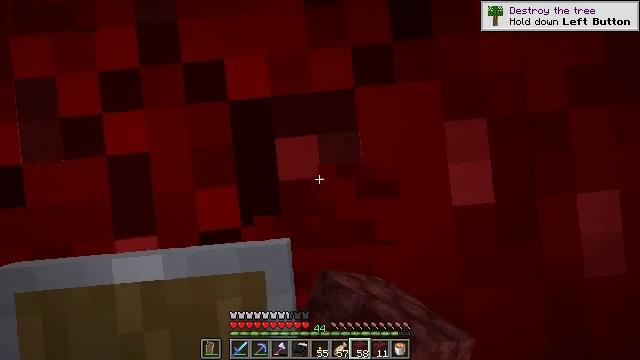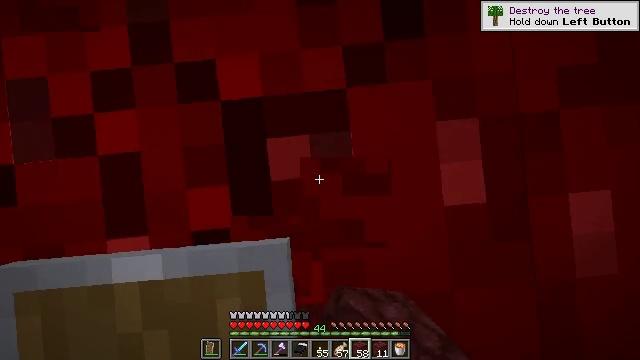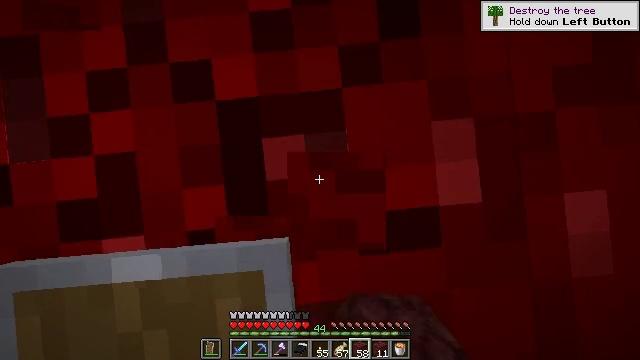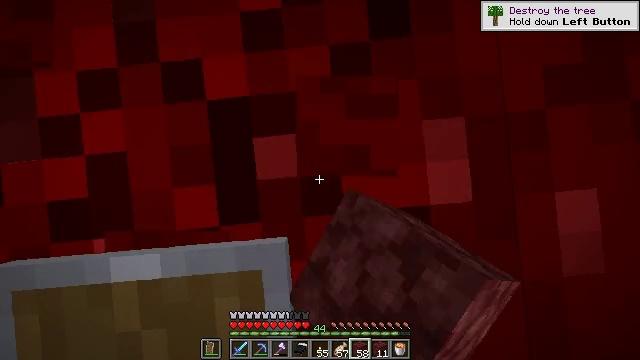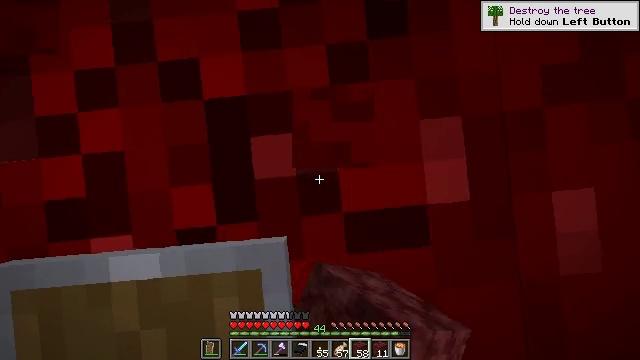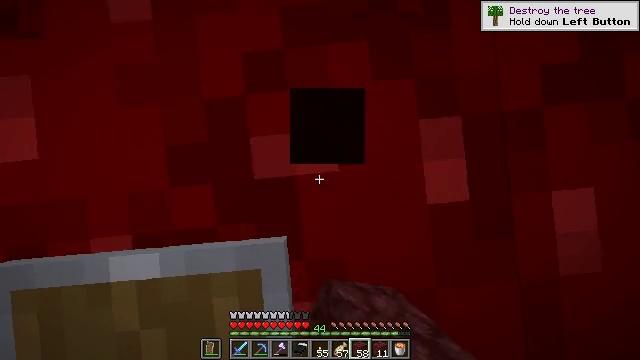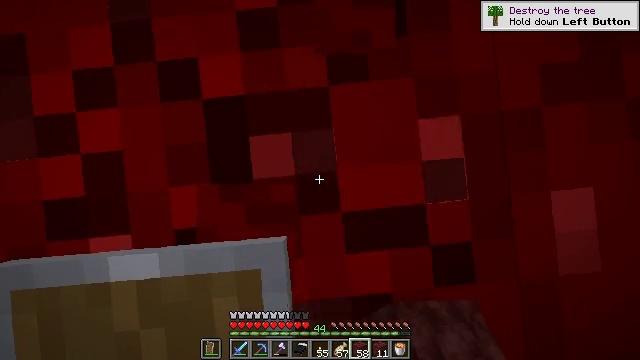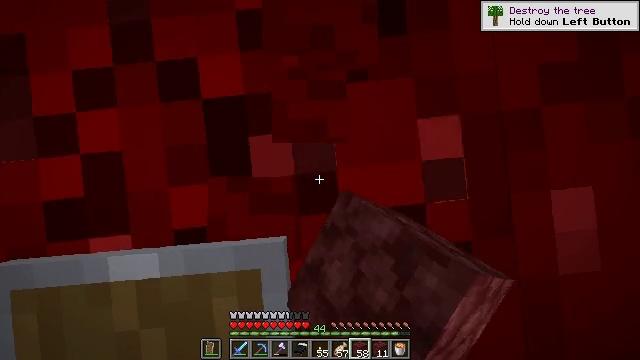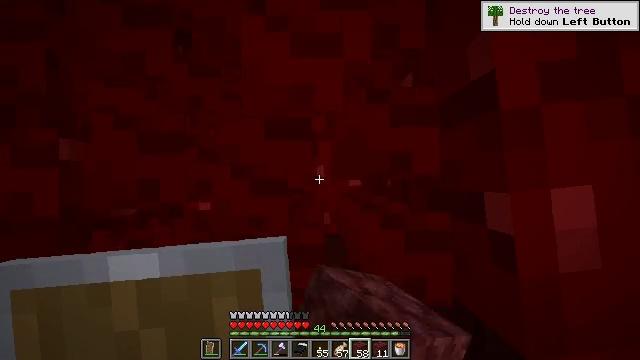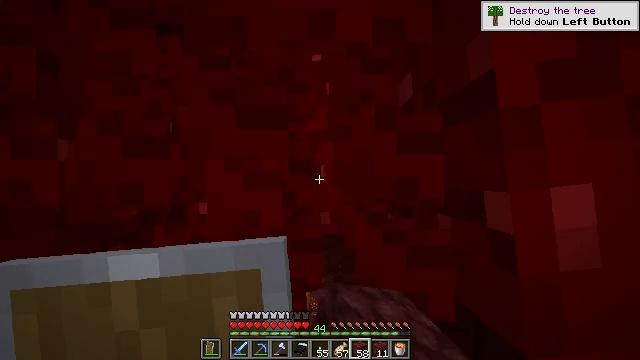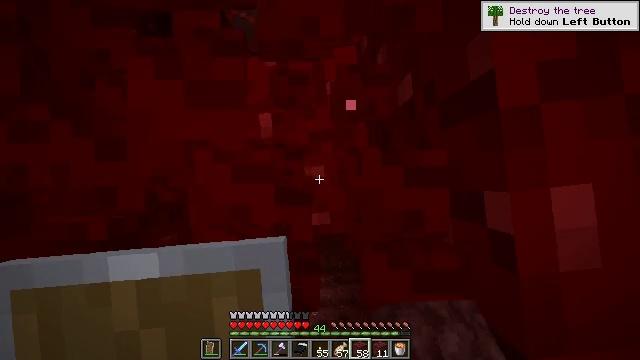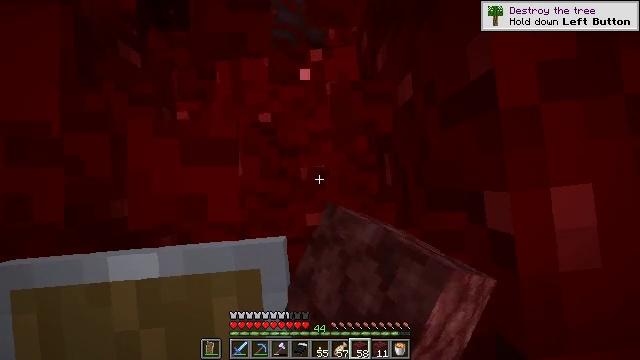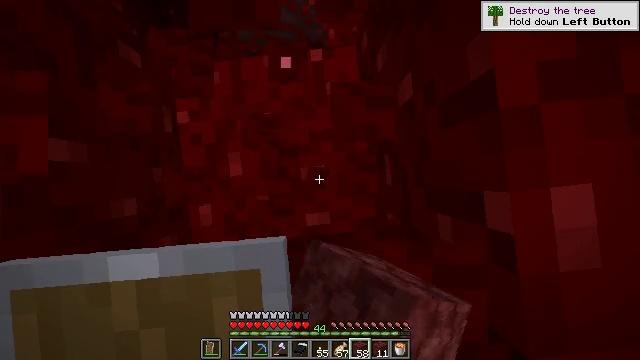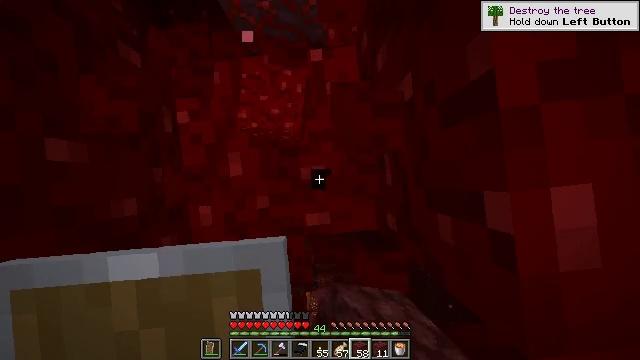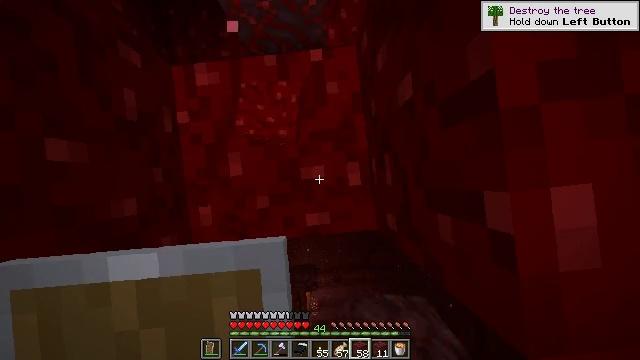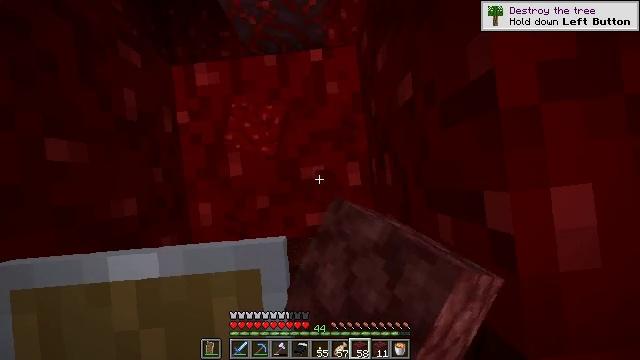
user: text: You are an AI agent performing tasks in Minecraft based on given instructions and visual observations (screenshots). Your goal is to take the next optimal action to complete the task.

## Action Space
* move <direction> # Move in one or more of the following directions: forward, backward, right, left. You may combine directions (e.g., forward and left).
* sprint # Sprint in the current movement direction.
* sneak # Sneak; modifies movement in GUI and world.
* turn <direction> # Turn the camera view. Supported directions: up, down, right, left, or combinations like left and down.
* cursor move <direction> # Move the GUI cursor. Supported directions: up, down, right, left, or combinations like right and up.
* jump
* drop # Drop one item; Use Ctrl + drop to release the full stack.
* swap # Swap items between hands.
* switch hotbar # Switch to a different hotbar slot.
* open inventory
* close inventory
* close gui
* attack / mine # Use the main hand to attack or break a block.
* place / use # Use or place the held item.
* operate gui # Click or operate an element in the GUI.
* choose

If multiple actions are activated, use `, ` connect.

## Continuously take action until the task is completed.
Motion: motion action
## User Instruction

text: Break the nether wart block with a tool.
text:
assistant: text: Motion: attack / mine
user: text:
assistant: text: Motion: attack / mine
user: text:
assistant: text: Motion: attack / mine
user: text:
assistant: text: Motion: attack / mine
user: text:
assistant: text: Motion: attack / mine
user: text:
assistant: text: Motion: attack / mine
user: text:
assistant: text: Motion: attack / mine
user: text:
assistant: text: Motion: attack / mine
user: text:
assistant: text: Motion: attack / mine
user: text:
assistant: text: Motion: attack / mine
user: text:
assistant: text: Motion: attack / mine
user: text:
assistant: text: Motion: attack / mine
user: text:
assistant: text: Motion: attack / mine
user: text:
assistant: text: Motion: attack / mine
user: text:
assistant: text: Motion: attack / mine
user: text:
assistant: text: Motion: attack / mine
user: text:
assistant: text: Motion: attack / mine
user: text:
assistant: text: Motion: attack / mine
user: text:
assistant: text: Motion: attack / mine
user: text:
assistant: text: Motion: attack / mine
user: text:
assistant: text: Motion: attack / mine
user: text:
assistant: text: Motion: attack / mine
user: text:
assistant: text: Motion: attack / mine
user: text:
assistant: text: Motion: attack / mine
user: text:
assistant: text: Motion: attack / mine
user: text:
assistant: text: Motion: attack / mine
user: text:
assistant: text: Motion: attack / mine
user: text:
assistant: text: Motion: attack / mine
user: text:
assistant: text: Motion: attack / mine
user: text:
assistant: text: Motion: attack / mine